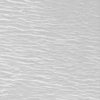
Label: not_dusty